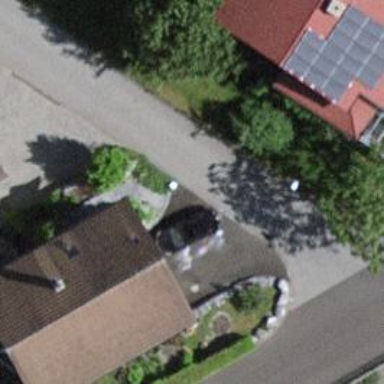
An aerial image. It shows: Detached building.